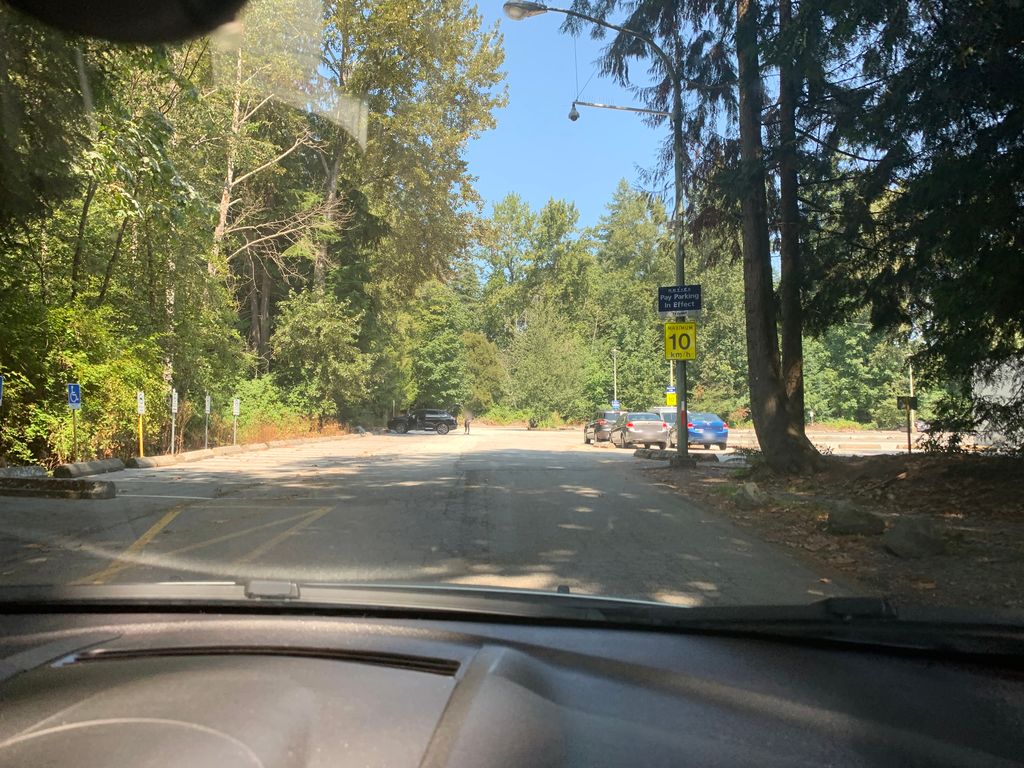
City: vancouver